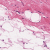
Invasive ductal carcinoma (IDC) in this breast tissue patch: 0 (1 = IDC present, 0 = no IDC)